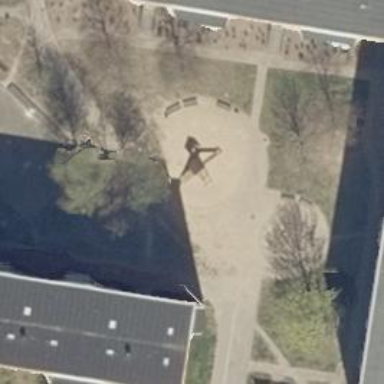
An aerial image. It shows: Playground featuring playhouse theme.